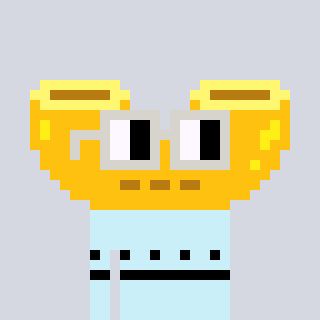
a pixel art character with square light gray glasses, a macaroni-shaped head and a cold-colored body on a cool background